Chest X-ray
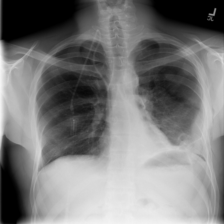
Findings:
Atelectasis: negative
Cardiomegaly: negative
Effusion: negative
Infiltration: negative
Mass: negative
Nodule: negative
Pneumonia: negative
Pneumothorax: negative
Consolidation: negative
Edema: negative
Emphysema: negative
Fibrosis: negative
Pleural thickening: negative
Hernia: negative